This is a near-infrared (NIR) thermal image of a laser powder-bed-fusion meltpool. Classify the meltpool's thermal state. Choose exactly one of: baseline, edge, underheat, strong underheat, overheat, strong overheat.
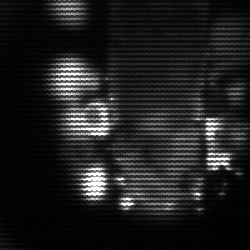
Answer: strong underheat